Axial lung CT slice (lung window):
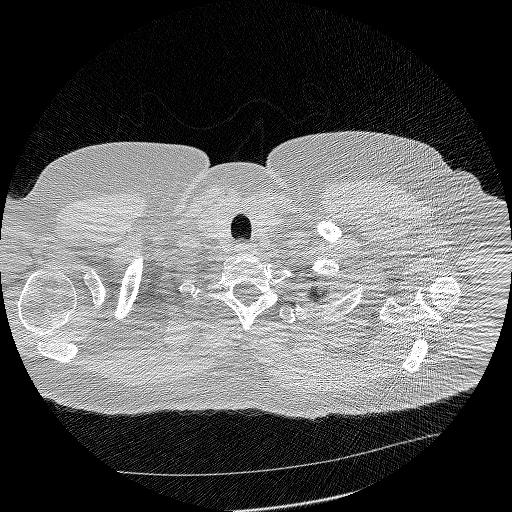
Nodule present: no